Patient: sex M, age 34
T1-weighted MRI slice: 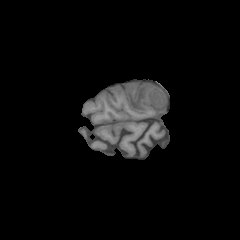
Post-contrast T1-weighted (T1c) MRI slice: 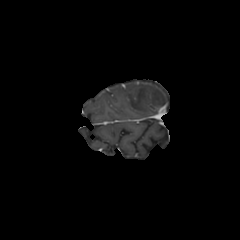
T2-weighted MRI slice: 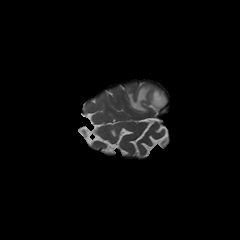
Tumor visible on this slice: yes
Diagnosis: Astrocytoma, IDH-mutant
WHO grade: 3